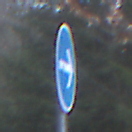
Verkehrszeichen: VorgeschriebeneFahrtrichtungHierRechts
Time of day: MorningAfternoon
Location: Outdoor (Nature)
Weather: Overcast
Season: Winter
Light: Natural